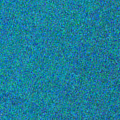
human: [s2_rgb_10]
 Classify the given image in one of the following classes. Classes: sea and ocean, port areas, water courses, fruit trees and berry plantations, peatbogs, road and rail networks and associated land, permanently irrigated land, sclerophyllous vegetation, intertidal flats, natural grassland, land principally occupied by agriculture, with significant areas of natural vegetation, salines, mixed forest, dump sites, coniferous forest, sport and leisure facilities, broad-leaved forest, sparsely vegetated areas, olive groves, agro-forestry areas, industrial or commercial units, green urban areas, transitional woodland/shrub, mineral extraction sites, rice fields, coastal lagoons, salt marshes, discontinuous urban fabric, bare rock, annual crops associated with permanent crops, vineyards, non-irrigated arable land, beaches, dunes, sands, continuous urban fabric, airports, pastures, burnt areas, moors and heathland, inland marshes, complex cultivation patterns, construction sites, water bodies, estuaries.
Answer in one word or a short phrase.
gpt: sea and ocean